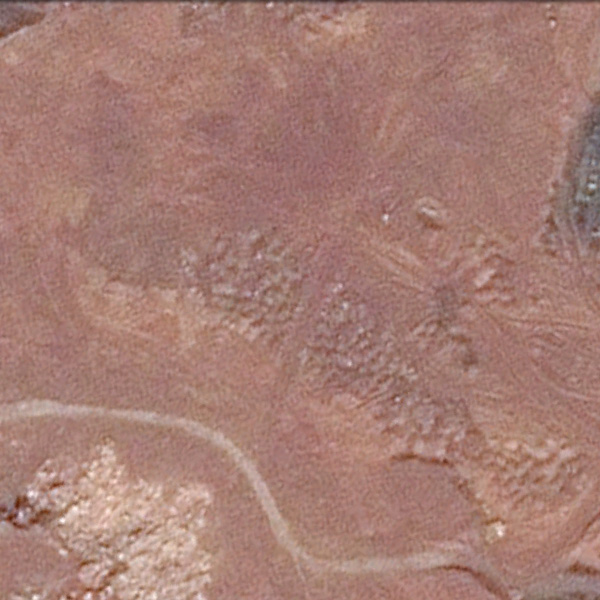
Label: BareLand